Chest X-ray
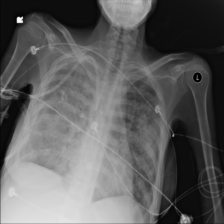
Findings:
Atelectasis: negative
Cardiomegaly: negative
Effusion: positive
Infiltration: positive
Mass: negative
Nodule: negative
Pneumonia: negative
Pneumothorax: negative
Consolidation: negative
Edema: negative
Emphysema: negative
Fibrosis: negative
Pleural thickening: negative
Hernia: negative